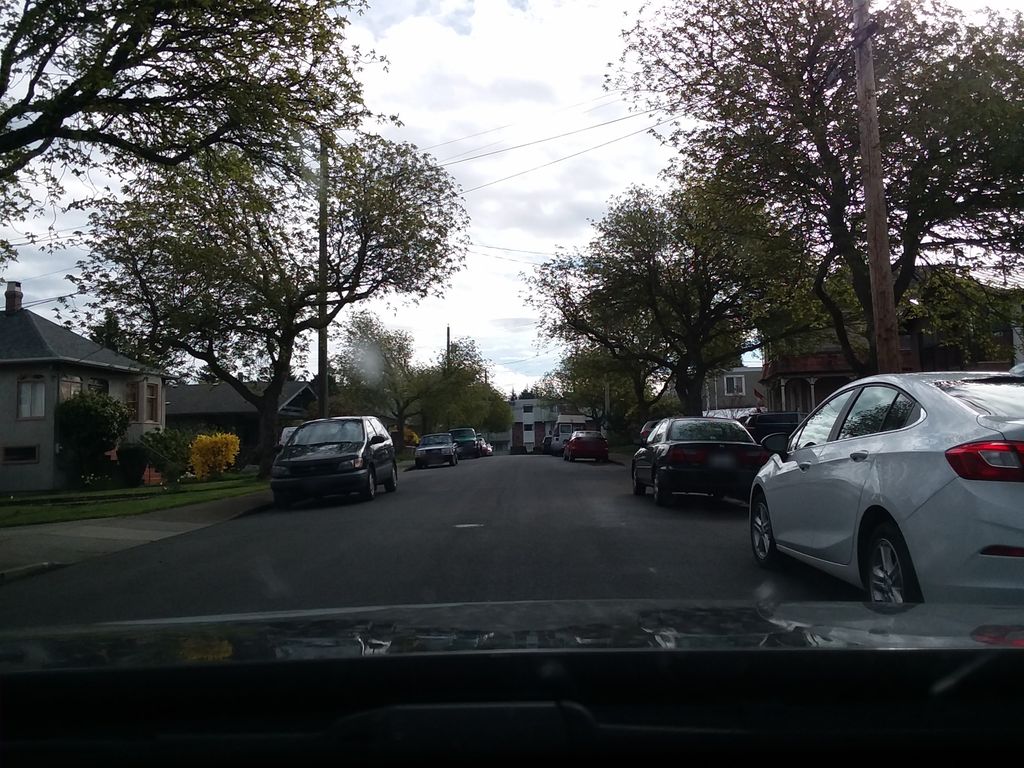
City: victoria